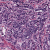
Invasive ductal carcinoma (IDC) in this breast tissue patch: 1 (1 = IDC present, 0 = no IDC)